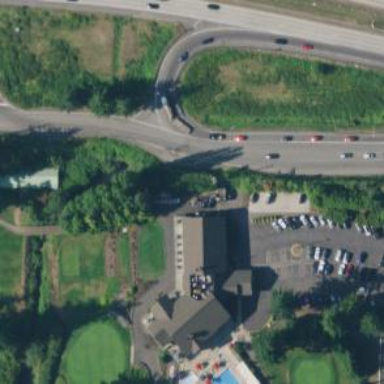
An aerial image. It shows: Pathway for golfing.